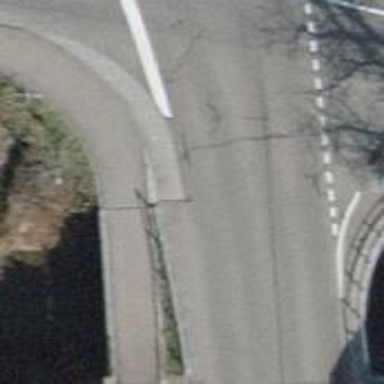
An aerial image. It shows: Footway on bridge.